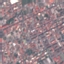
Land use / land cover class: Residential